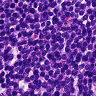
Metastatic tissue present: no